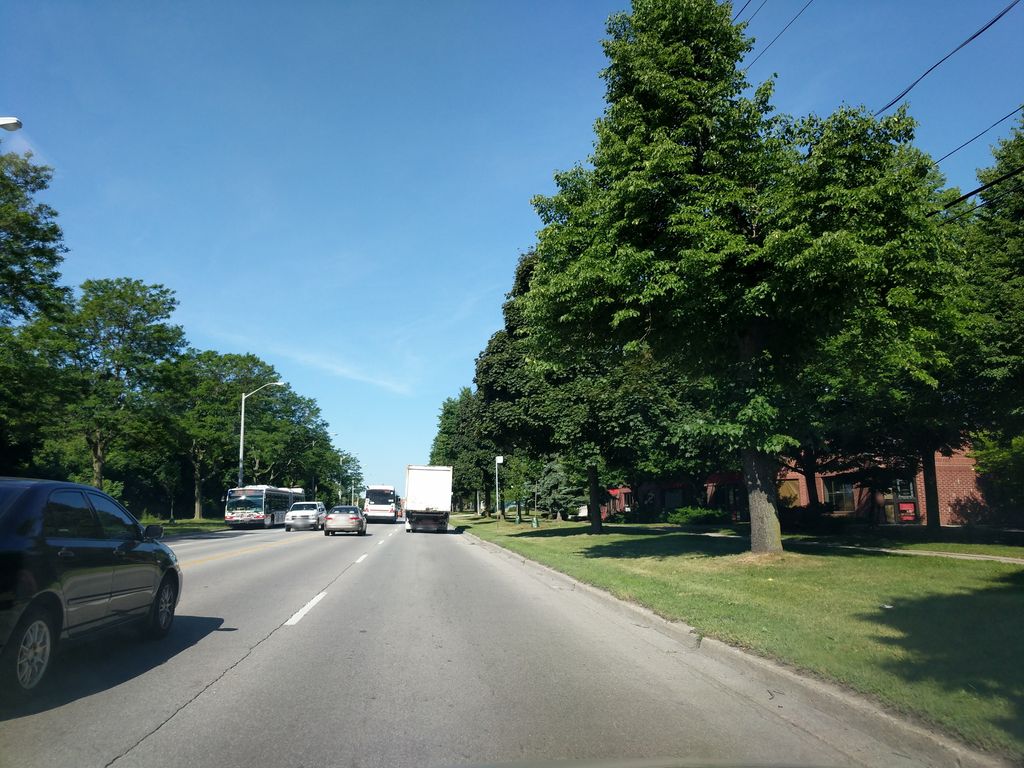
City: toronto